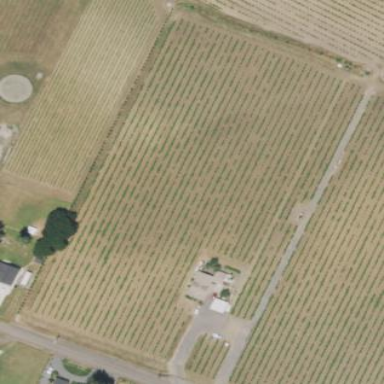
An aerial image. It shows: Vineyard with grape crops.